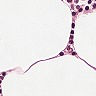
Metastatic tissue present: no